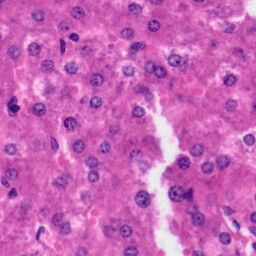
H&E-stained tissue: Liver